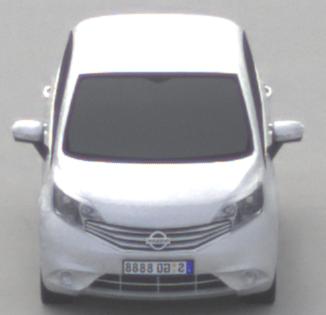
Make: Nissan
Model: Note 1.2
Detailed model: Note (E12) (10/13 - 12/16)
Model produced from: 2013/10
Model produced until: 2015/09
Doors: 5
Color: white
Road condition: dry road
Daytime: morning or afternoon
Contrast: low contrast